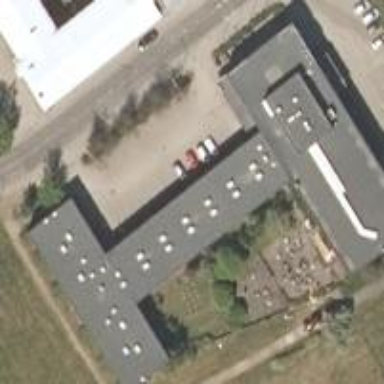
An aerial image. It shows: Gray hotel with flat roof.